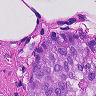
Metastatic tissue present: yes